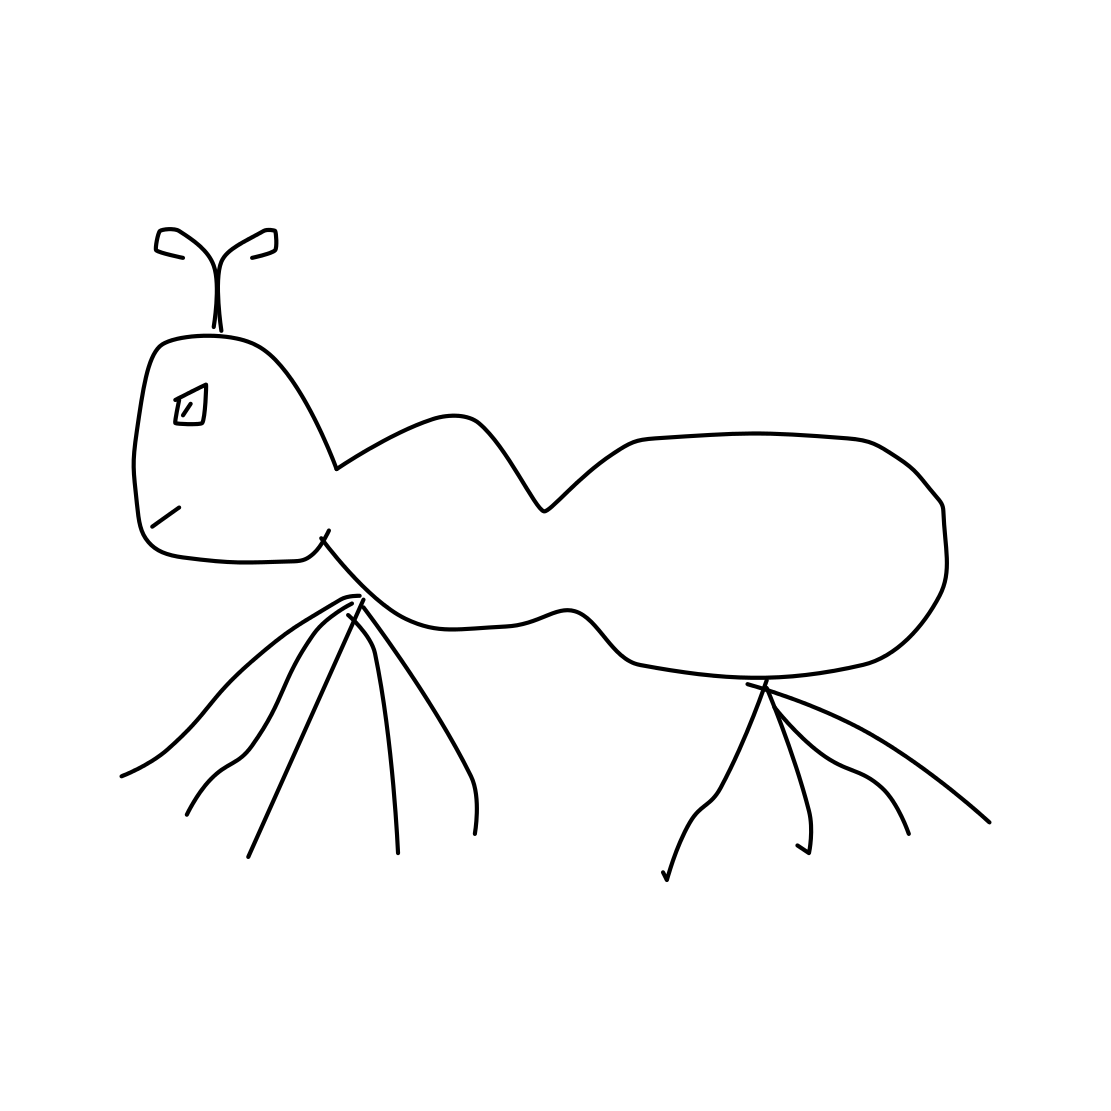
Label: ant